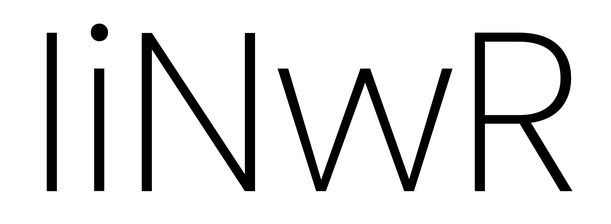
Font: Poppins-ExtraLight